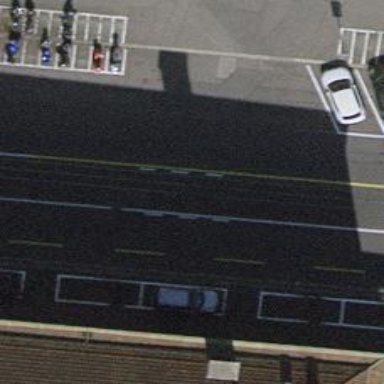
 with trolley wires above. The sidewalks also have asphalt surface."